Question: I am trying to style all labels that precede input fields, except for checkboxes and radio buttons.
Using the ~ selector I've gotten everything working except "text" input tags--every other type I try will apply the style, but the text does not, and I've been staring at it for too long.
'''
<form>
<label for="MyText">Text Field</label>
<input id="MyText" type="text" /><br />
<label for="MyUrl">Url Field</label>
<input id="MyUrl" type="url" /><br />
<label for="MyCheck">Checkbox</label>
<input id="MyCheck" type="checkbox" /><br />
</form>
'''
'''
INPUT:not([type="radio"]):not([type="checkbox"]) ~ LABEL {
width: 100px;
}
INPUT:not([type="radio"]):not([type="checkbox"]) {
width: 200px;
}
LABEL { display: inline-block; }
'''
I would like to avoid specifying the text input labels by ID or class to keep my code clean.
I have a JSFiddle for this as well: <URL>
EDIT: This screenshot is from JSFiddle. I tried it using FF & Chrome.

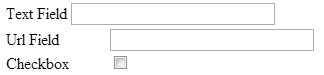
Answer: You can swap 'input' and 'label' in the HTML, that will allow you to use '+' that means "immediately followed by" in order to apply styles. To swap them back visually you can use 'float'. Something like this:
'''
<form>
<input id="MyText" type="text" />
<label for="MyText">Text Field</label>
<br />
<input id="MyUrl" type="url" />
<label for="MyUrl">Url Field</label>
<br />
<input id="MyCheck" type="checkbox" />
<label for="MyCheck">Checkbox</label>
<br />
</form>
'''
'''
INPUT:not([type="radio"]):not([type="checkbox"]) + LABEL {
width: 100px;
}
INPUT:not([type="radio"]):not([type="checkbox"]) {
width: 200px;
}
LABEL {
display: inline-block;
float: left;
}
BR {
clear: both;
}
'''
Fiddle <URL>
More info about '+' CSS selector you can find here <URL>